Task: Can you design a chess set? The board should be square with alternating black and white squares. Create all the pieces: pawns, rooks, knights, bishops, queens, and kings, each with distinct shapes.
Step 521:
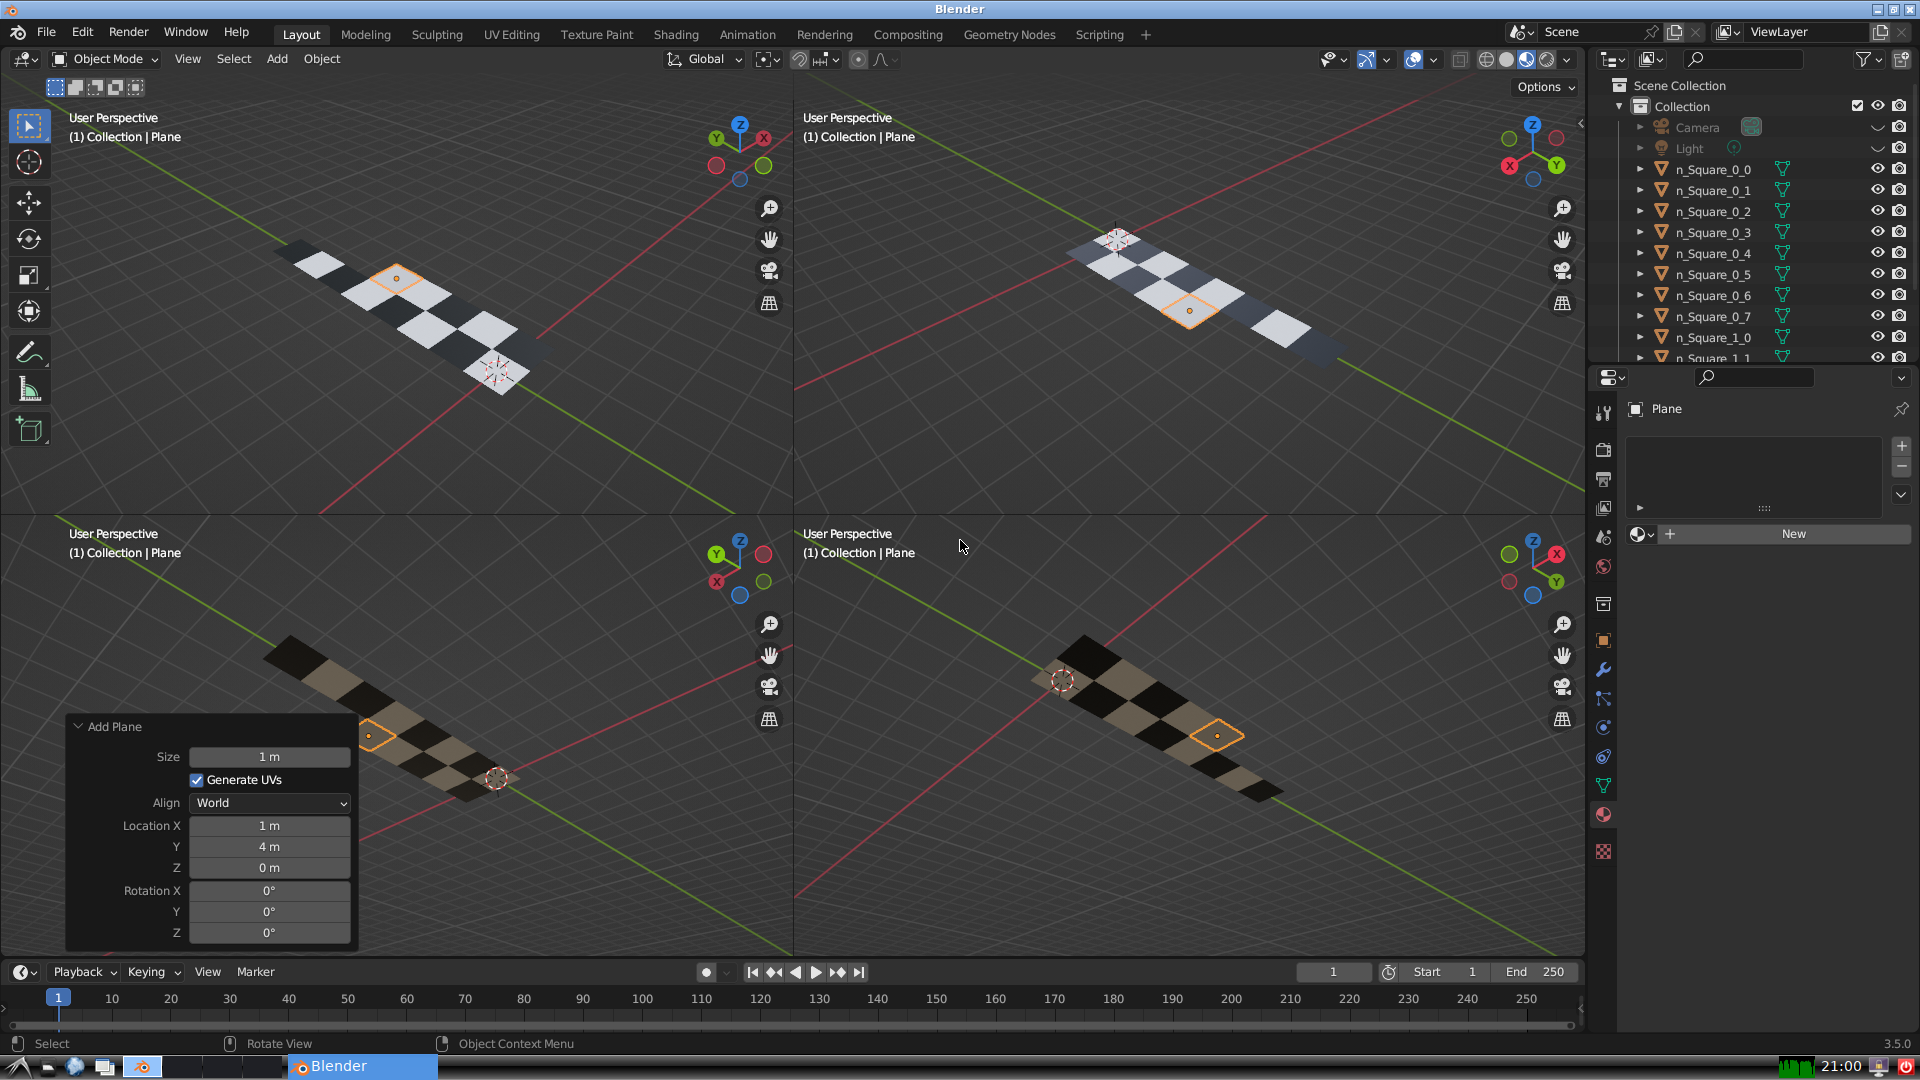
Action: {"key_press": ['Ctrl, Home']}